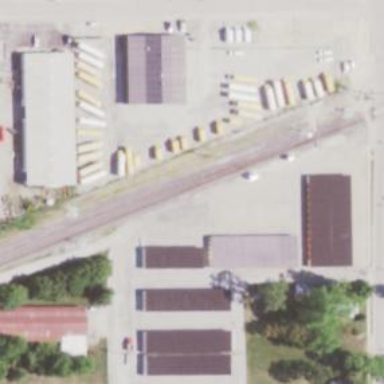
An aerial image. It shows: Railway siding with rails.